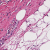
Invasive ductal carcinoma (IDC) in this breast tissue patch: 1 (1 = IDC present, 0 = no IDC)